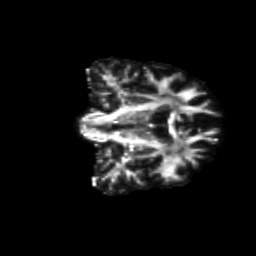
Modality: FA
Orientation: coronal
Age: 41
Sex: male
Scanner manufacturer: siemens
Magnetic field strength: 3 T
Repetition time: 8.6 s
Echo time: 0.095 s